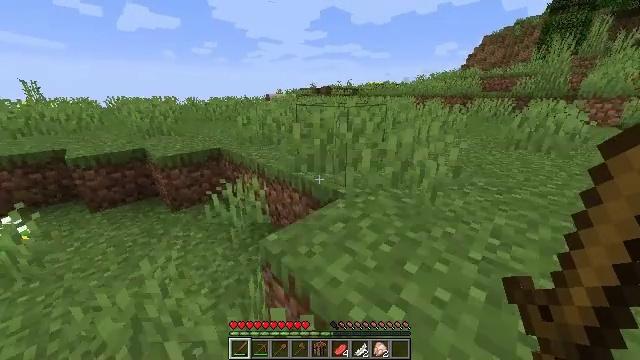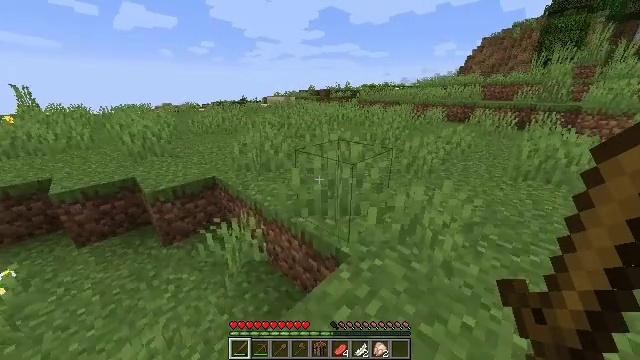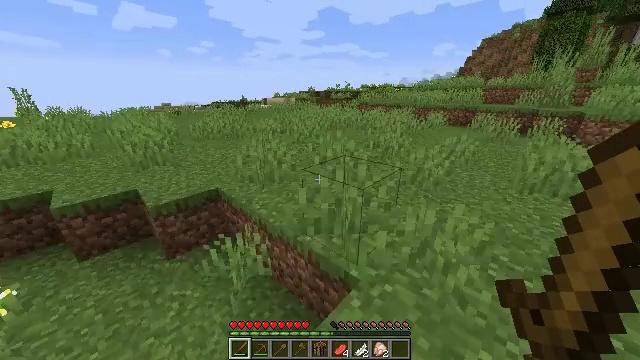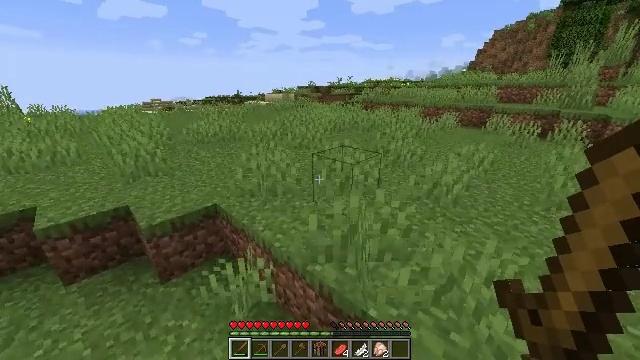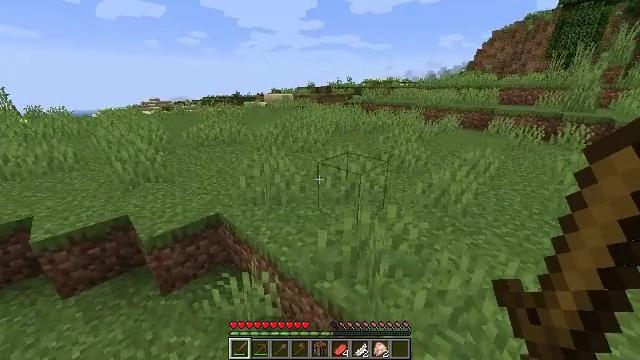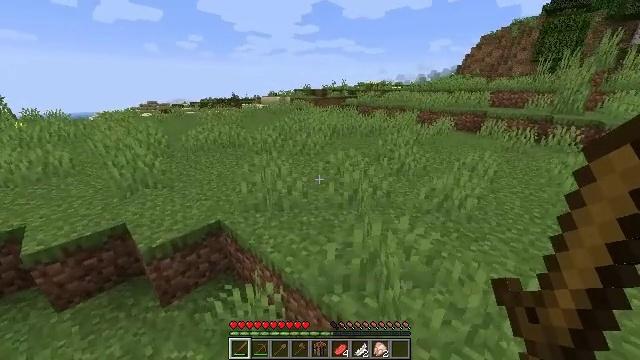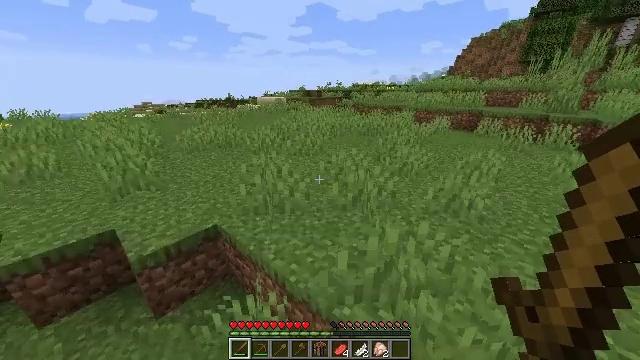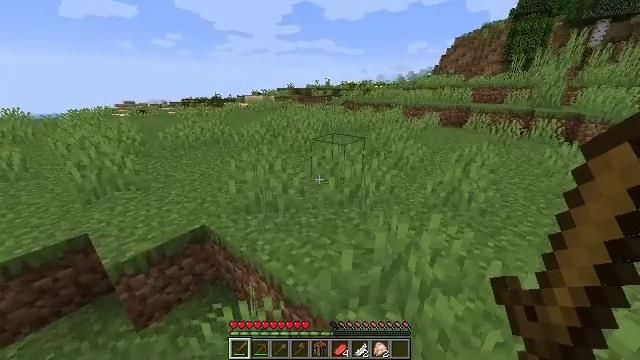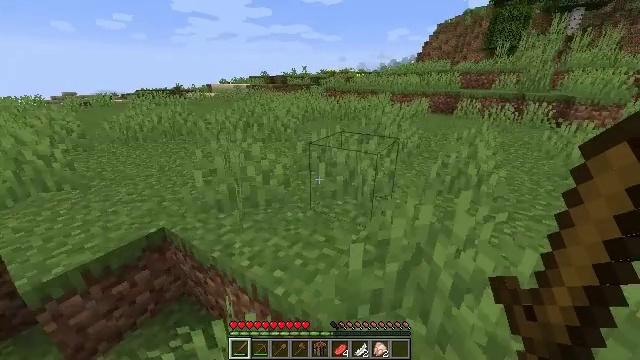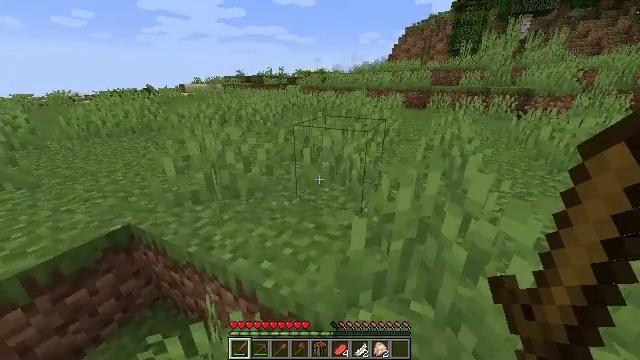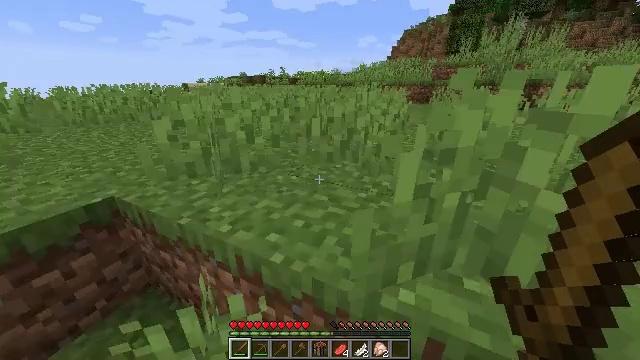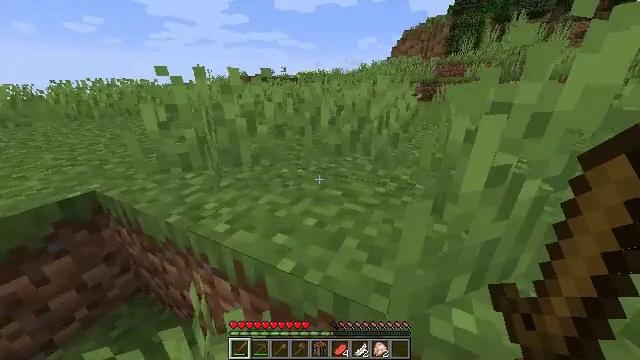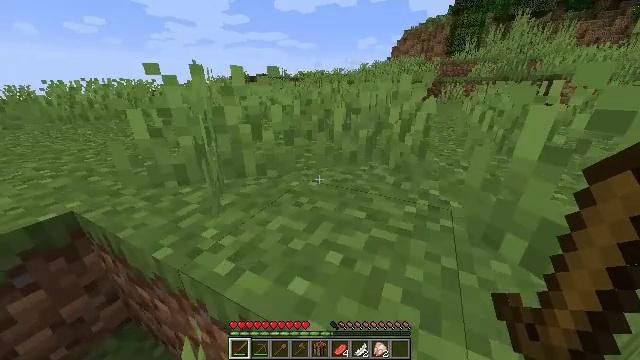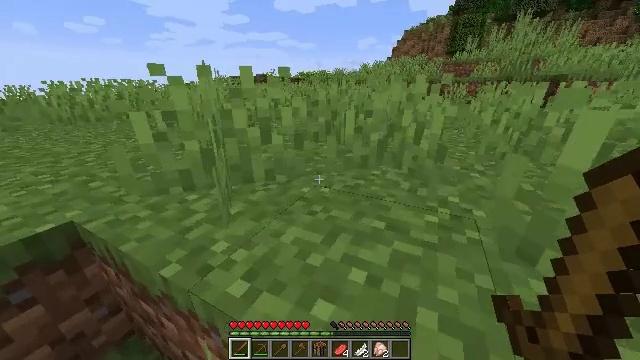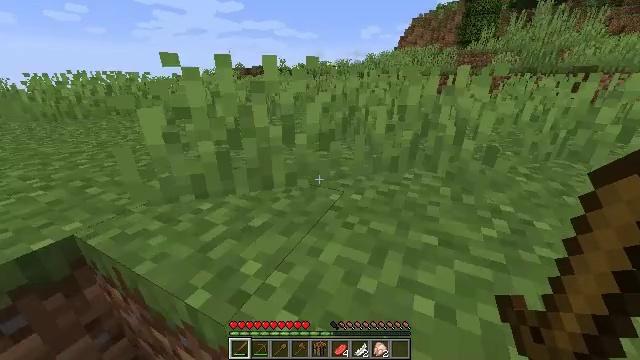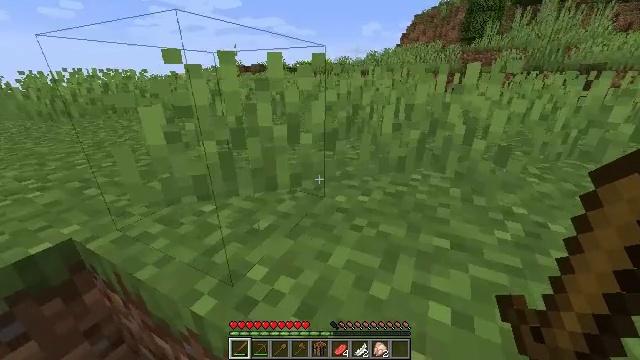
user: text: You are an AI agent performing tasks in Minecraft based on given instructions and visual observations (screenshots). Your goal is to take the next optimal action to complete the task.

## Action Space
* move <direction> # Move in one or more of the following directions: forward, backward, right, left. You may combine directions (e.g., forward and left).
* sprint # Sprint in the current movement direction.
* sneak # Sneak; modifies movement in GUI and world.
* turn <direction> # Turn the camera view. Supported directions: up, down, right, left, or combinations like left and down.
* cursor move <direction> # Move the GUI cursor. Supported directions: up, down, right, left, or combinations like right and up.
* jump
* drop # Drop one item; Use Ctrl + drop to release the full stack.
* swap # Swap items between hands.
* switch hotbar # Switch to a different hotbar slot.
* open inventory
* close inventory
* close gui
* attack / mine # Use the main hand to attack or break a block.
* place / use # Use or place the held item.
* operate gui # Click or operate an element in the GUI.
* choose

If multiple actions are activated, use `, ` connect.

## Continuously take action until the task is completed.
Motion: motion action
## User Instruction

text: Gather grass block for landscaping.
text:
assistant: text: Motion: move forward, sprint, jump
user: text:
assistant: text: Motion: move forward, sprint, jump
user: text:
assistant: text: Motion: move forward, sprint, jump
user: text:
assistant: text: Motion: move forward, sprint, jump
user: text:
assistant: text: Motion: move forward, sprint, turn right, jump
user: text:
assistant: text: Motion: move forward, sprint, turn right, jump
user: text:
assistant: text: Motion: move forward, sprint, turn right, jump
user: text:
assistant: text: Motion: move forward, sprint, turn right, jump
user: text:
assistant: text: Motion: move forward, sprint, turn right, jump
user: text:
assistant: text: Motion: move forward, sprint
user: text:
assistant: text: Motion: move forward, sprint
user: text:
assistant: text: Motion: move forward, sprint
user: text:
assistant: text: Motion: move forward, sprint
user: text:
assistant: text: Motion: move forward, sprint
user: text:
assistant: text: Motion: move forward, sprint
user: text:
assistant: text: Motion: move forward, sprint
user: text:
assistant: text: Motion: move forward, sprint
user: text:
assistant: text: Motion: move forward, sprint
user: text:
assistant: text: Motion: move forward, sprint, jump
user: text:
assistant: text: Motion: move forward, sprint, jump
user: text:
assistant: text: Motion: move forward, sprint, jump
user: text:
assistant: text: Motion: move forward, sprint, jump
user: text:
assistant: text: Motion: move forward, sprint, jump
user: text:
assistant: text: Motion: move forward, sprint, jump
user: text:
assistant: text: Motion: move forward, sprint, jump
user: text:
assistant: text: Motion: move forward, sprint, jump
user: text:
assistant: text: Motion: move forward, sprint
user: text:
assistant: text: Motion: move forward, sprint
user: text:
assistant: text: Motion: move forward, sprint
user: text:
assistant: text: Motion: move forward, sprint